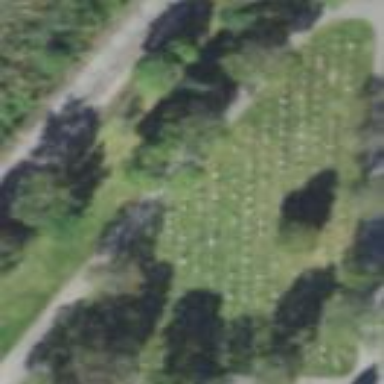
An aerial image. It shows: Historic memorial located in graveyard.